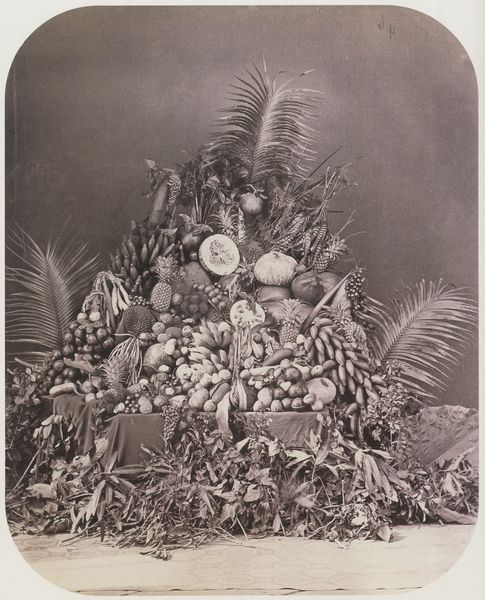
Titel: Stillleben mit Exotischen Früchten
Künstler: John Thomson
Standort: New York
Institution: Sammlung Daniel Wolf Gallery
Schlagwörter: berg, blätter, laub, weiß, grau, schwarz, tisch, zeichnung, obst, tuch, ornament, regal, schale, stehen, tischdecke, gräser, decke, pflanzen, rund, turm, feigen, frucht, früchte, gemüse, krug, kürbis, stilleben, stillleben, trauben, vase, apfel, orangen, äpfel, liegen, süden, ernte, weizen, dekoration, farn, palme, palmwedel, wedel, platte, exotik, exotisch, foto, fotografie, photographie, birne, kante, melone, südsee, arrangement, gefäß, memento mori, haufen, schwarzweiss, viel, dattel, photo, ecken, drappiert, anrichte, üppig, fruchtschale, palmen, granatapfel, pyramide, banane, halbiert, zapfen, feige, kolonie, ananas, aufgetürmt, studio, palmblätter, gestellt, fülle, arrangiert, gehäuft, aufgeschnitten, afrikanisch, palmenwedel, tropisch, tropen, bananen, paltte, stilllleben, früchteturm, mandarinen, stellleben, südfrüchte, 19. jahrhundert, früchteberg, kleinfigurig, coktail, bananan, tropische früchte